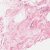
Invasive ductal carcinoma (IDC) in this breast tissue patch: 0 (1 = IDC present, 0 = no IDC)